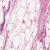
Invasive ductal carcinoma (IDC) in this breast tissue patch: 0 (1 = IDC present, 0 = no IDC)